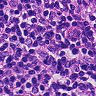
Metastatic tissue present: no